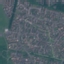
Land use / land cover: Residential